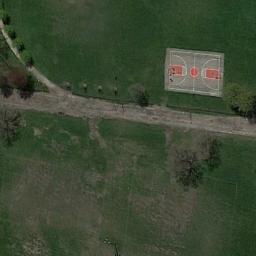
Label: basketball_court